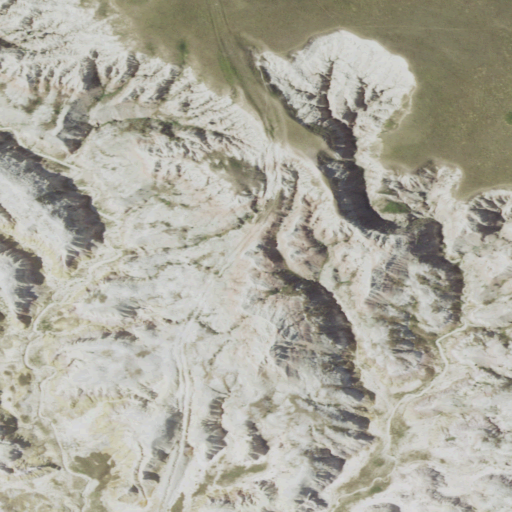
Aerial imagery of gap in South Dakota named Hughes Pass containing barren land and grassland